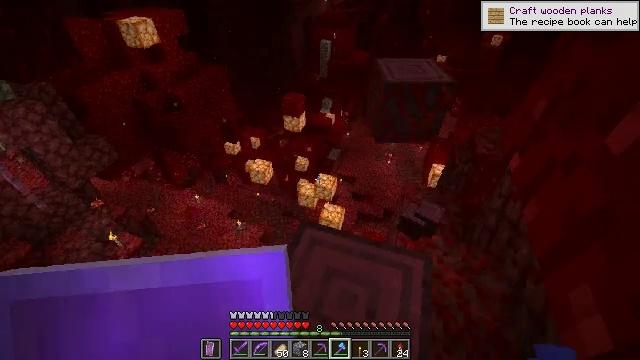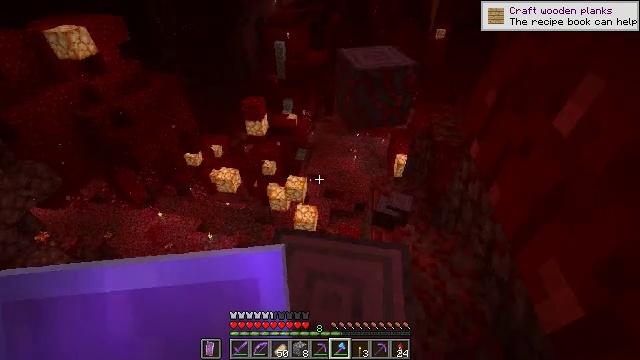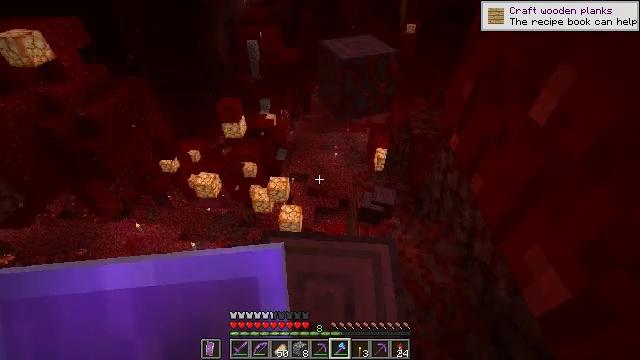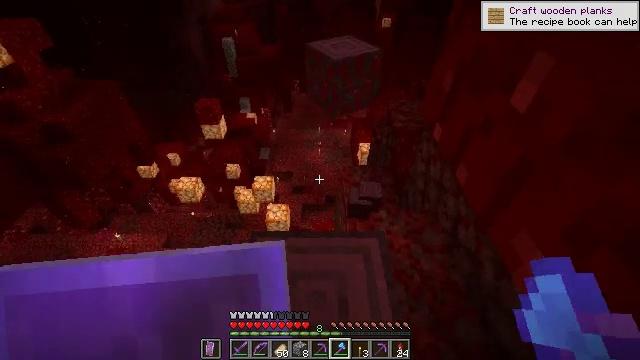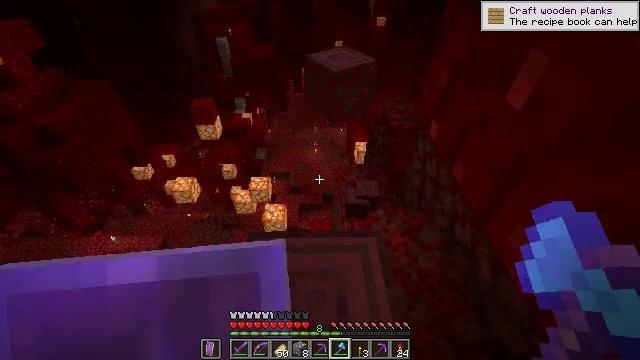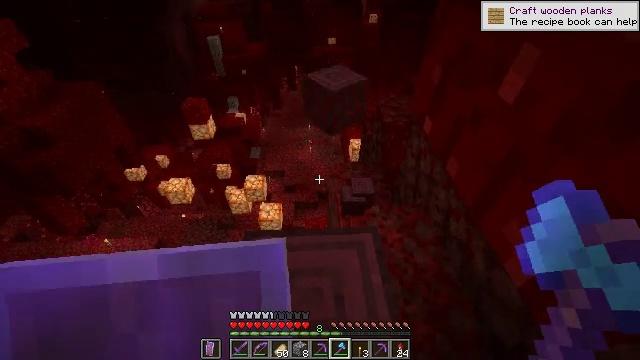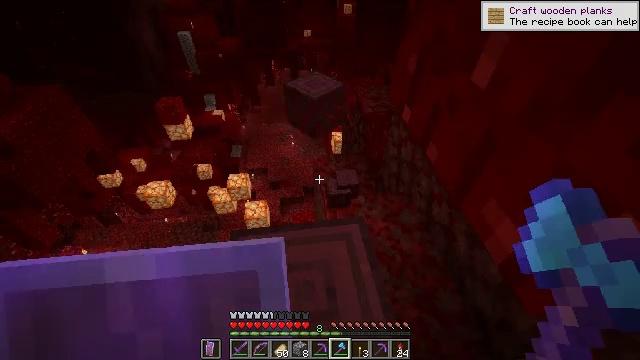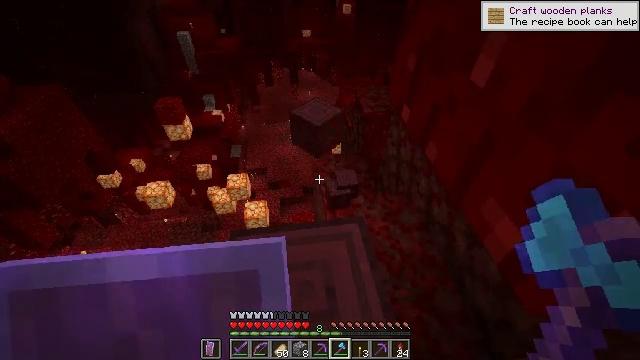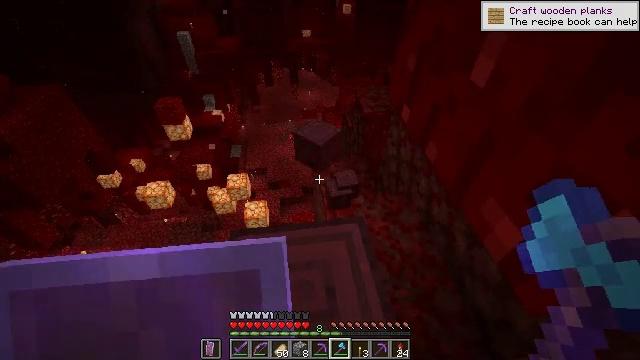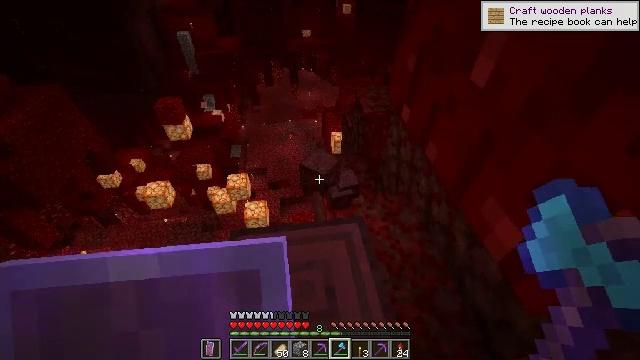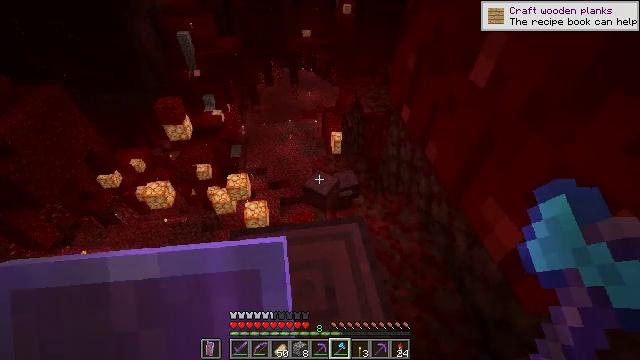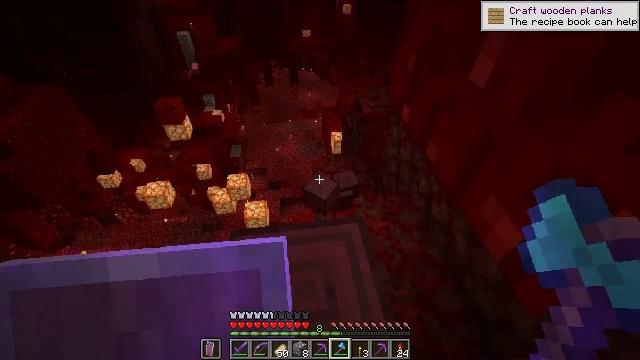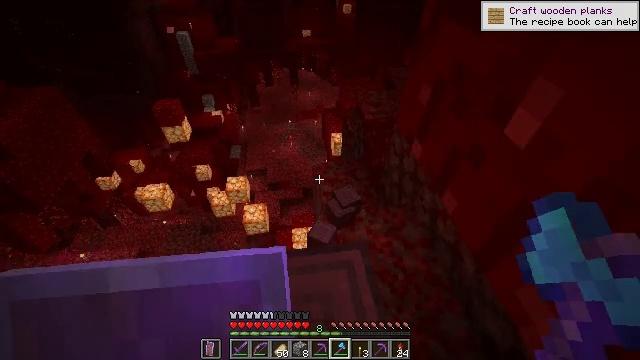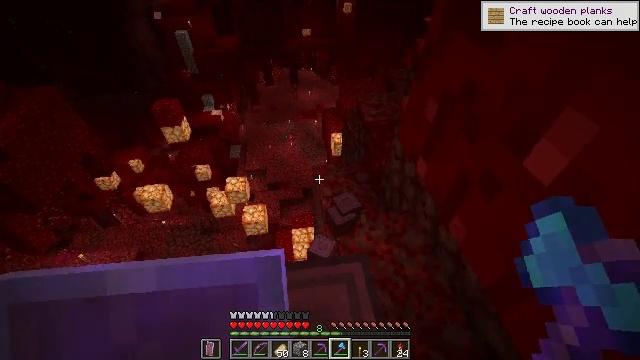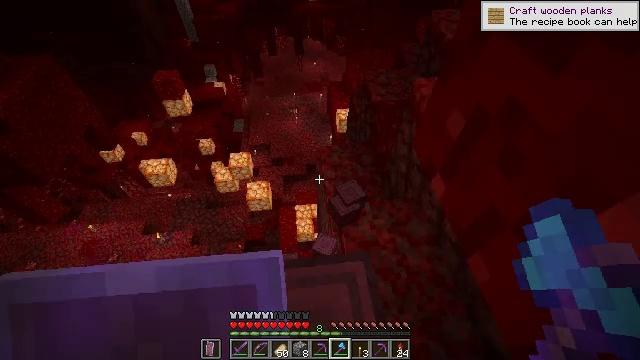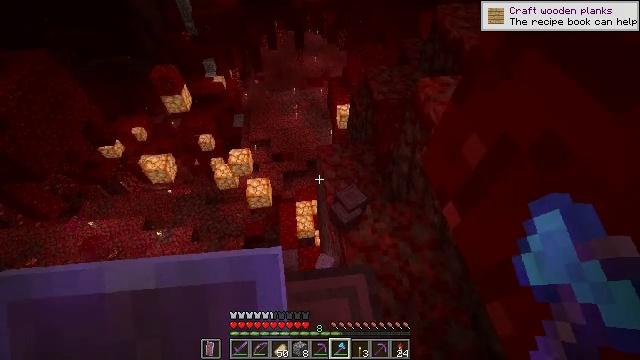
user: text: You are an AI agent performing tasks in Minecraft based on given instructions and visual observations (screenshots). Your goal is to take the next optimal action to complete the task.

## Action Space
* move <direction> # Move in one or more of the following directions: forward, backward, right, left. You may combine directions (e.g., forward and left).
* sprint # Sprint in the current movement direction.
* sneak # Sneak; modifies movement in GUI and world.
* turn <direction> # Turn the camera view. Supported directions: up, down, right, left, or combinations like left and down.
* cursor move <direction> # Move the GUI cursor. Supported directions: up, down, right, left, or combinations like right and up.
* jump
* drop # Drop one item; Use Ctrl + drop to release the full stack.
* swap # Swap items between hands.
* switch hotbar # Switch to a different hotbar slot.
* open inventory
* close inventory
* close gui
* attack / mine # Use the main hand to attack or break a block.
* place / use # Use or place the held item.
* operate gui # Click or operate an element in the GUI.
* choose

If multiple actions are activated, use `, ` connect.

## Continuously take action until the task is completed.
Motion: motion action
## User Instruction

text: Mine the crimson stem in the Nether.
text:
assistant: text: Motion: turn right
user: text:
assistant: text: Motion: turn right
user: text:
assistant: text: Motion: turn right
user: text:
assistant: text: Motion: turn right
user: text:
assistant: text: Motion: turn right
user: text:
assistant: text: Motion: turn right and down
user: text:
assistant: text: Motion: no_op
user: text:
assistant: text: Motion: no_op
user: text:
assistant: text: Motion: no_op
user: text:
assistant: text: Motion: no_op
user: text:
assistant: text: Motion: move forward
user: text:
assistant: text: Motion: move forward
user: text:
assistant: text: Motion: move forward
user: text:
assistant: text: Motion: turn left and down
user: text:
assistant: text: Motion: turn down
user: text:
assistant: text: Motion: no_op
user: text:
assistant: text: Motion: no_op
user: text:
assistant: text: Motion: no_op
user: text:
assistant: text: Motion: no_op
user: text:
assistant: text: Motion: no_op
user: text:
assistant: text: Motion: no_op
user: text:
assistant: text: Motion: no_op
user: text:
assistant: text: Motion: no_op
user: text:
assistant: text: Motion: turn left and up
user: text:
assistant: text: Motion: turn left and up
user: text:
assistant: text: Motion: turn right and up
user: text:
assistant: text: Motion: turn right and up
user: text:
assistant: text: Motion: turn right and up
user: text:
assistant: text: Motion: turn right and up
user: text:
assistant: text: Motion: turn up